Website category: book
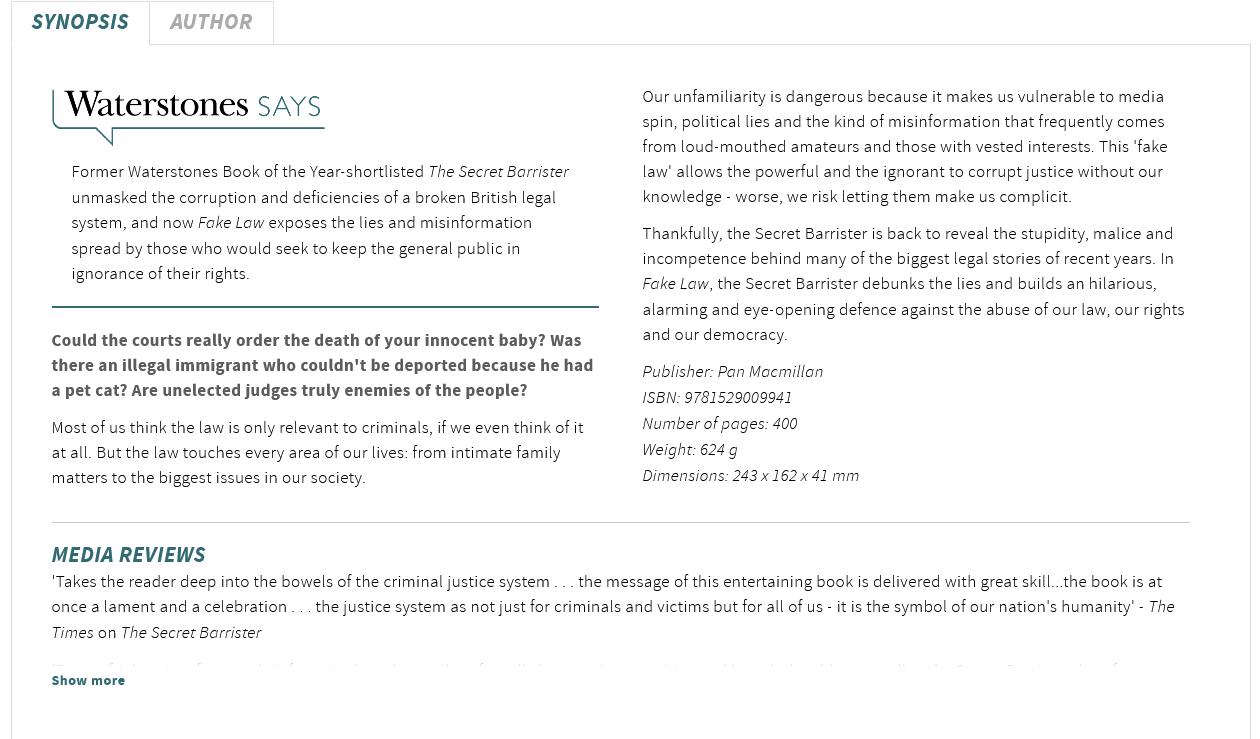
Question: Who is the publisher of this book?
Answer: Pan Macmillan

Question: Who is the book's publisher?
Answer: Pan Macmillan

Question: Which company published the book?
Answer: Pan Macmillan

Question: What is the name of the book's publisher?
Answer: Pan Macmillan

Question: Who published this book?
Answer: Pan Macmillan

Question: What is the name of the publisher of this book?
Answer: Pan Macmillan

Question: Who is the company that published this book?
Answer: Pan Macmillan

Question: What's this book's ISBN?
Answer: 9781529009941

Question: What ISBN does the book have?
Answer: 9781529009941

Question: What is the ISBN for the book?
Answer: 9781529009941

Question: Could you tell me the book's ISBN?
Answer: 9781529009941

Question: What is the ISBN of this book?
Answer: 9781529009941

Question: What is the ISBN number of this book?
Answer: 9781529009941

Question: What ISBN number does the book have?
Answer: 9781529009941

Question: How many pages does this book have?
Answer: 400

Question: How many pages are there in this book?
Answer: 400

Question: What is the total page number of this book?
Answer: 400

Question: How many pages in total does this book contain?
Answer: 400

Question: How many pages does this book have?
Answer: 400

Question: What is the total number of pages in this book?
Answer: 400

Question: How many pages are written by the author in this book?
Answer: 400

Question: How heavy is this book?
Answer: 624 g

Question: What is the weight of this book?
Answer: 624 g

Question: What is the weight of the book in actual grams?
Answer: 624 g

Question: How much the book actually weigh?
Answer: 624 g

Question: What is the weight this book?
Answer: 624 g

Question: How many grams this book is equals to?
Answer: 624 g

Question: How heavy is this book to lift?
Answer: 624 g

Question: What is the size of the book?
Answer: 243 x 162 x 41 mm

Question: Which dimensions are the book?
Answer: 243 x 162 x 41 mm

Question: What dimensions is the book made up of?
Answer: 243 x 162 x 41 mm

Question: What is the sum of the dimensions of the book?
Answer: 243 x 162 x 41 mm

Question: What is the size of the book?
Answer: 243 x 162 x 41 mm

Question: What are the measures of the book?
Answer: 243 x 162 x 41 mm

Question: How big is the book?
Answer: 243 x 162 x 41 mm